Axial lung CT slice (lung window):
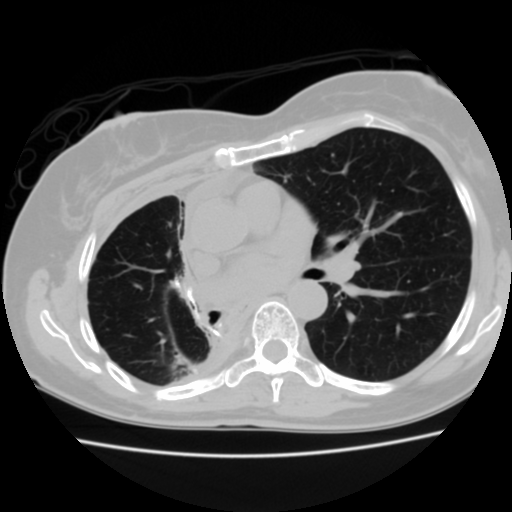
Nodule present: no